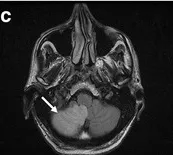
MRI of the cerebellum showing the new cerebellar infarct.
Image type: radiology (mri)